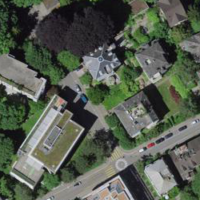
EUNIS habitat code: 55
Species observed at this site:
Pseudochorthippus parallelus
Euonymus europaeus
Chorthippus biguttulus